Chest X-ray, PA view. Patient: 48 years old, sex F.
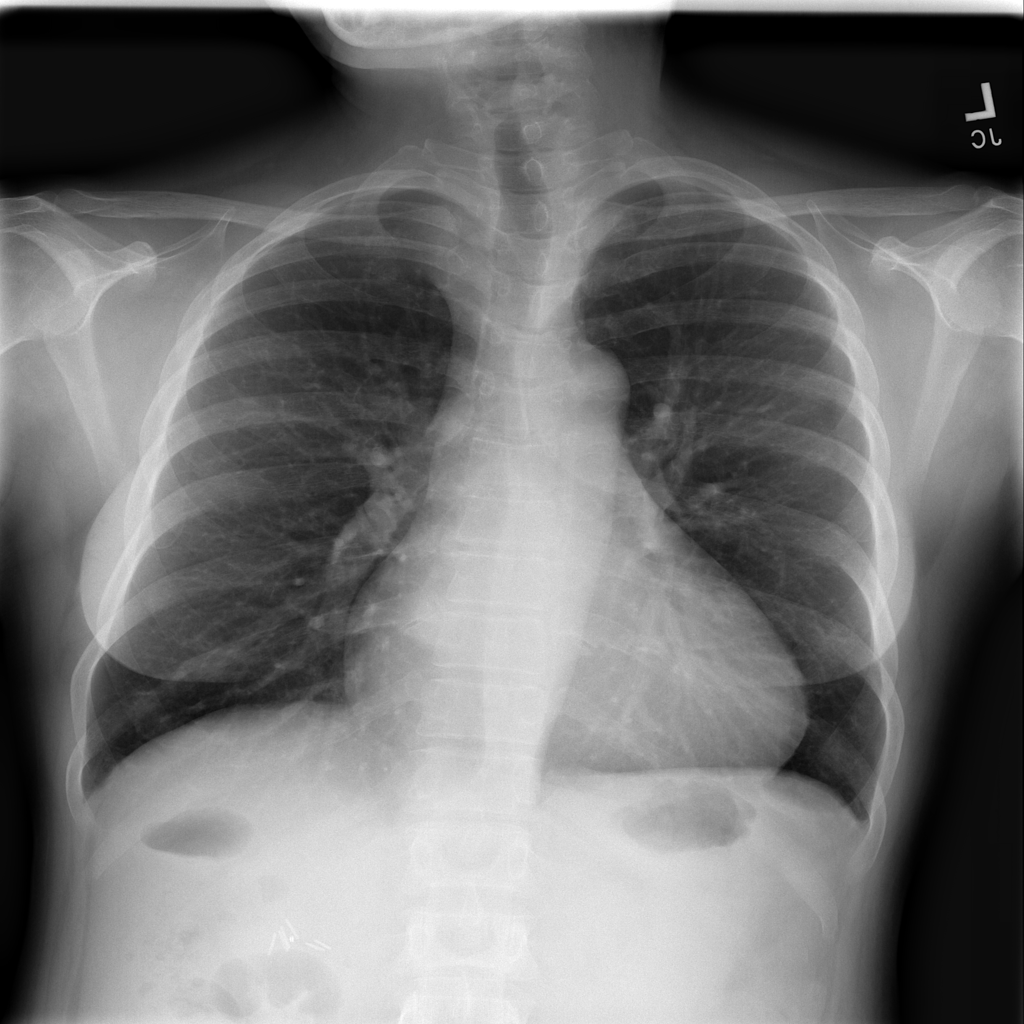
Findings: Cardiomegaly